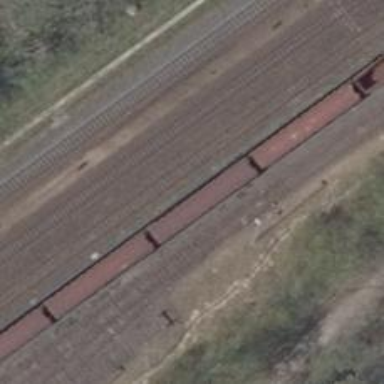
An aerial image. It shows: Railway switch.